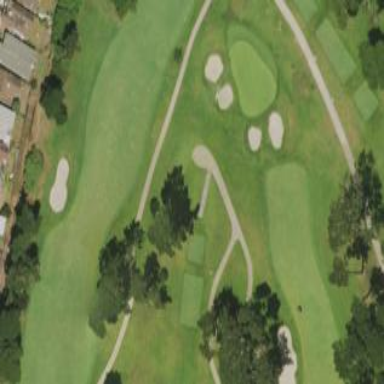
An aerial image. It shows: Grassy area designated as golf fairway.